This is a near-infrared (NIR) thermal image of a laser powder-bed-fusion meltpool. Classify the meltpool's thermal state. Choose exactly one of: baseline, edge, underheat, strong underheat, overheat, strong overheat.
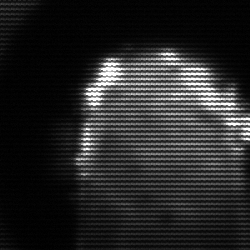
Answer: baseline